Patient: sex M, age 47
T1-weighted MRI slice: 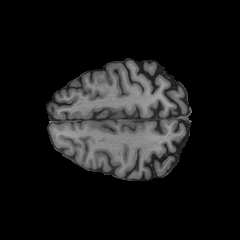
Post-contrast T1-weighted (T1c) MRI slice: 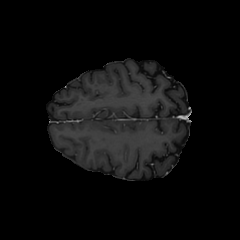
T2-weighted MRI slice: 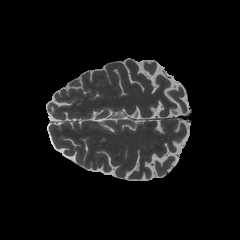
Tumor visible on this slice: no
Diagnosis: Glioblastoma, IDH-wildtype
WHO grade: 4